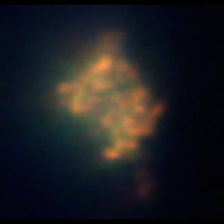
Taxon: Unknown_detritus
Group: Unknown